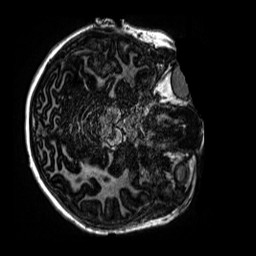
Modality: MP2RAGE
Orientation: axial
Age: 13
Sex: male
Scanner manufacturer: siemens
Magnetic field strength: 3 T
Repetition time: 4 s
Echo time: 0.00299 s